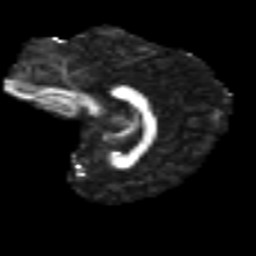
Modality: FA
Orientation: sagittal
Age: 37
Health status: ill
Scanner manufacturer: philips
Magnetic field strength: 3 T
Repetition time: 9 s
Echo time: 0.127 s